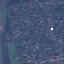
Land use / land cover: Residential